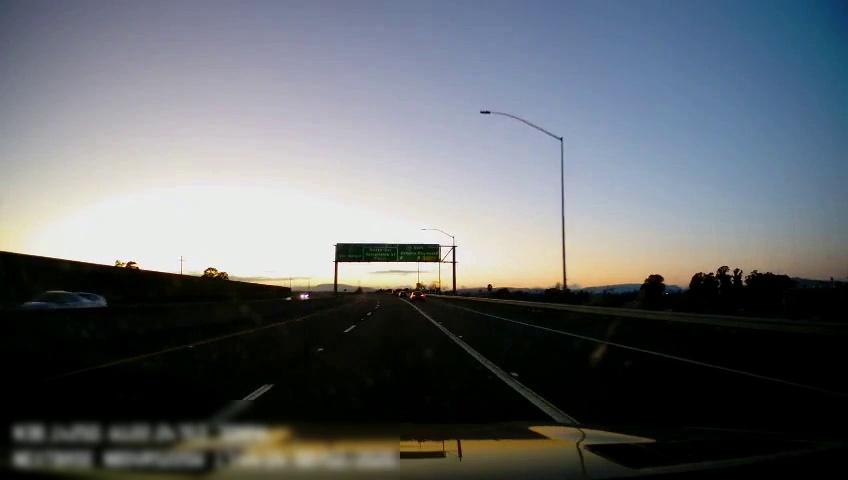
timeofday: Dusk/Dawn/Twilight
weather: Sunny
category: Drivable Space
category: Vehicles | Car
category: Vehicles | Car
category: Vehicles | Car
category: Lanes | Current Lane
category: Lanes | Current Lane
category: Lanes | Alternate Lane
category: Lanes | Alternate Lane
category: Traffic | Signs
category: Traffic | Signs
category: Traffic | Signs